Interaction volume radius: 5 \u00c5
Interaction volume height: 25 \u00c5
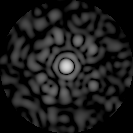
Disorder parameter: 0.8083